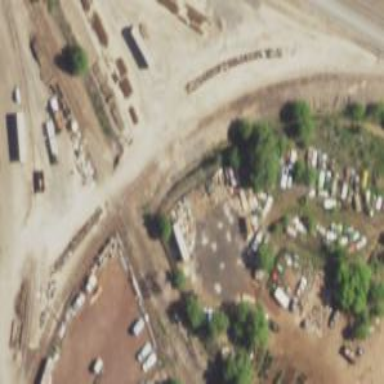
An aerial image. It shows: Rail spur service.